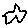
Label: star